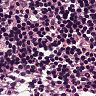
Metastatic tissue present: no